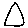
Label: triangle